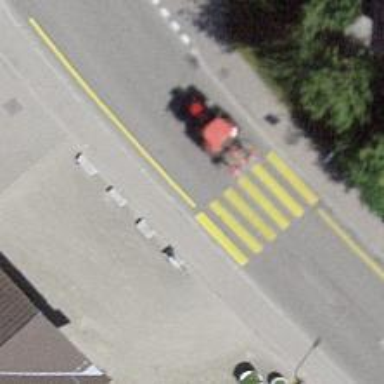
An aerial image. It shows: Zebra crossing on the road.